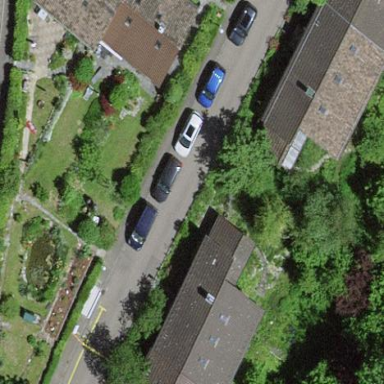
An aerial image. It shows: Semi-detached house.